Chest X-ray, PA view. Patient: 54 years old, sex F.
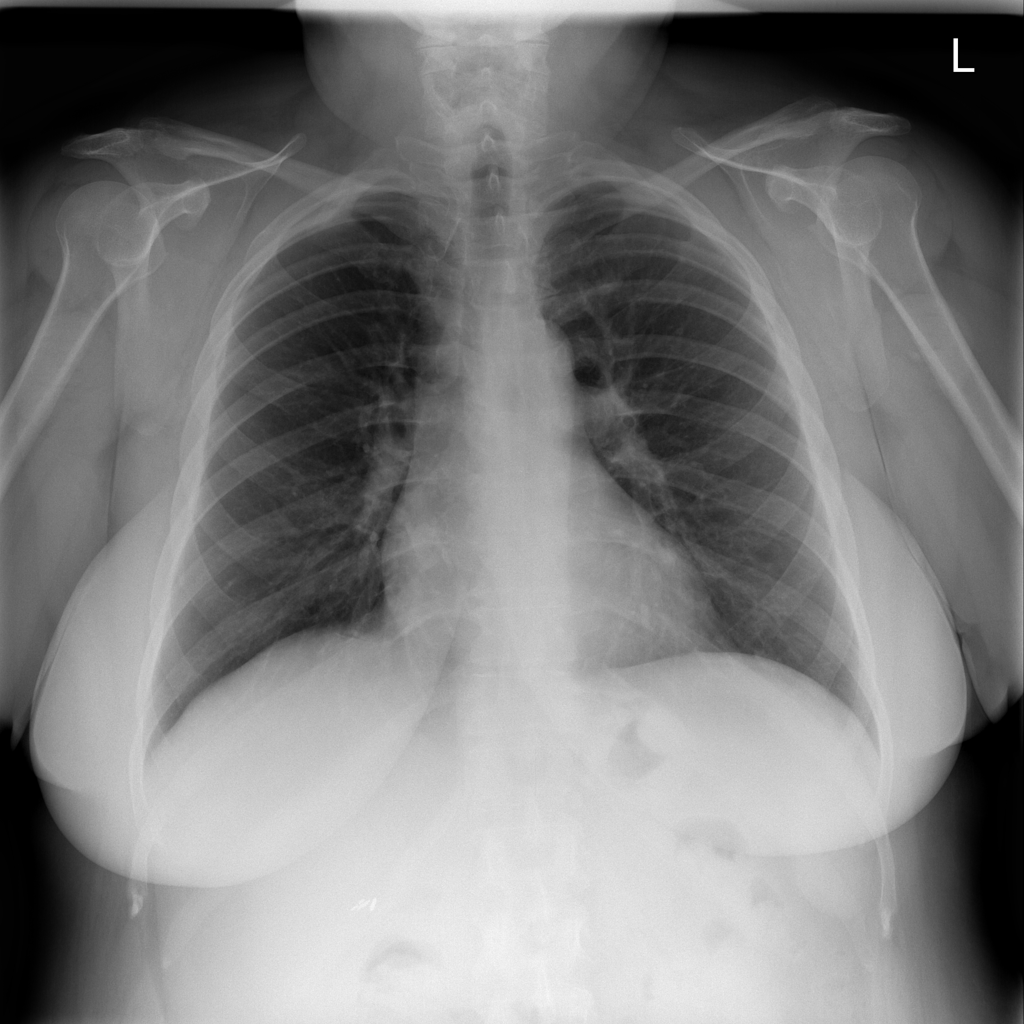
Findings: Infiltration, Nodule